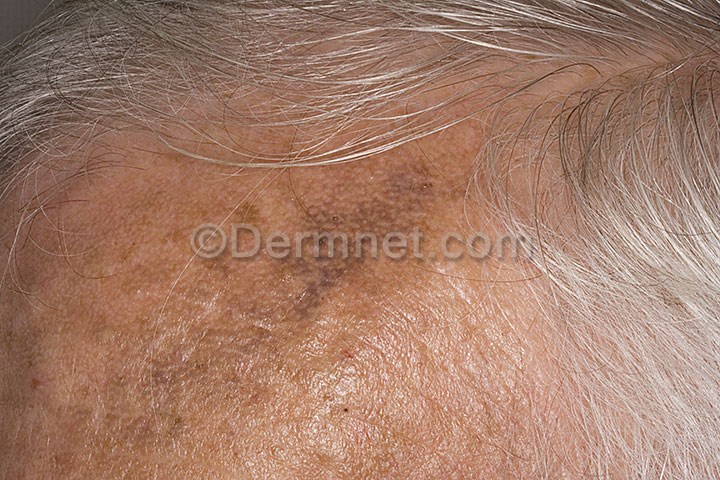
Disease: Exanthems and Drug Eruptions